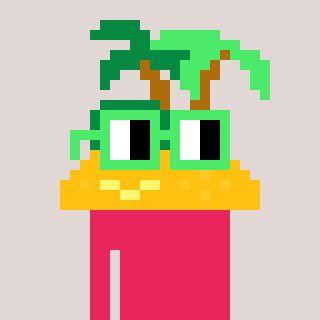
a pixel art character with square light green glasses, a island-shaped head and a redpinkish-colored body on a warm background